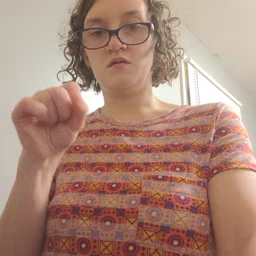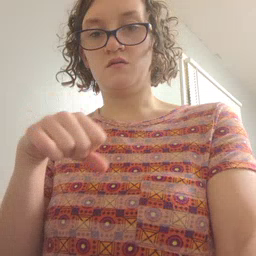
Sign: yes